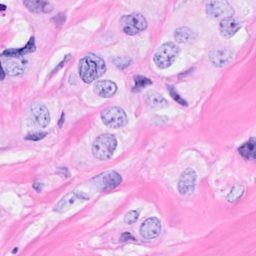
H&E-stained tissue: Breast